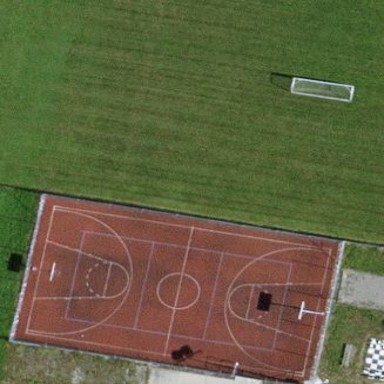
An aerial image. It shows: Basketball court in the leisure land pitch.